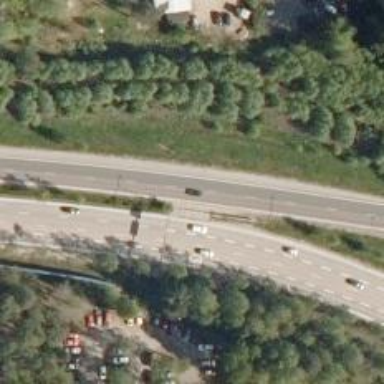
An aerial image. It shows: Asphalt motorway.